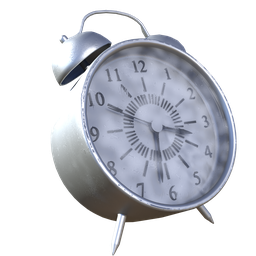
Label: electronics